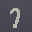
Label: 7